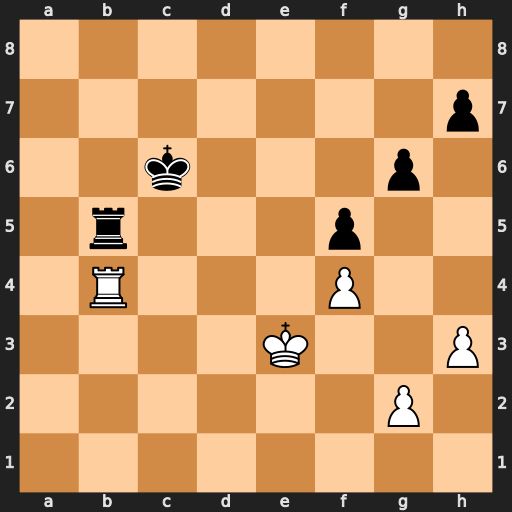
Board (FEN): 8/7p/2k3p1/1r3p2/1R3P2/4K2P/6P1/8
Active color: w
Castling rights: -
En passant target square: -
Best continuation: Rxb5 Kxb5 Kd4